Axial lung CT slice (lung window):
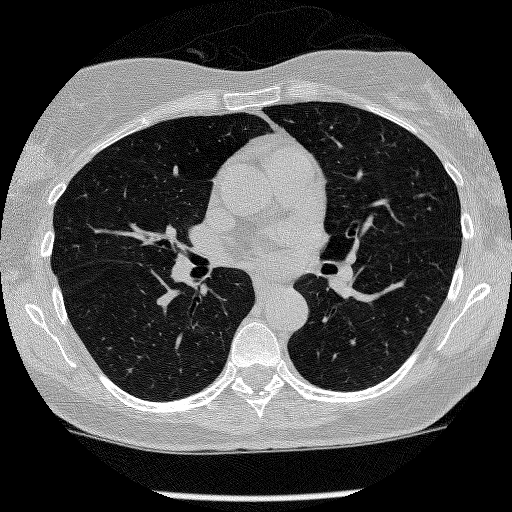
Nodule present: no